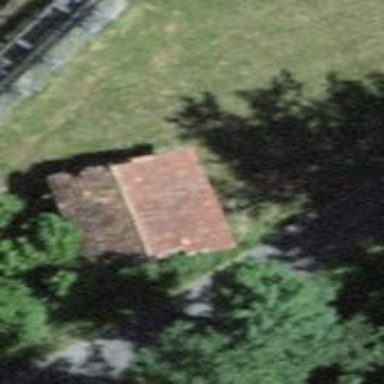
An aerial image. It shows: Barn.